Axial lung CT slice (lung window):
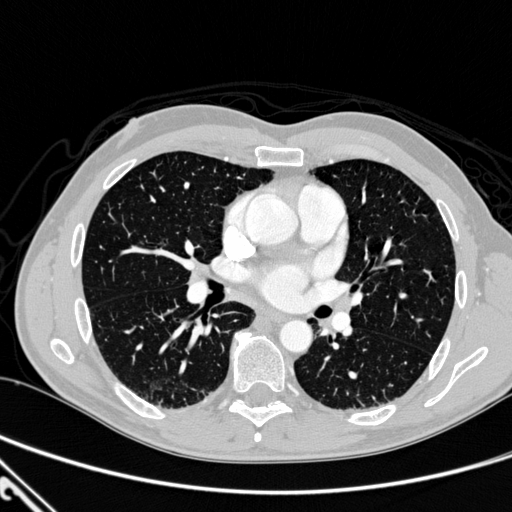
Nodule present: no